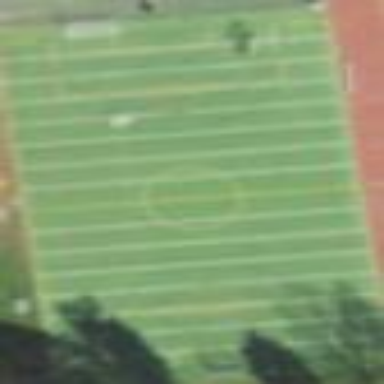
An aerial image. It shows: Soccer pitch for outdoor sports and leisure activities.